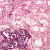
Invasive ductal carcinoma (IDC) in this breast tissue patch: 0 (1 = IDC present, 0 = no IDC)